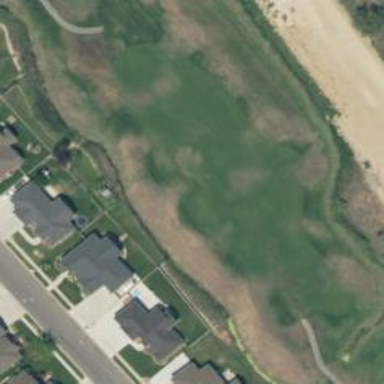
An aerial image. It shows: View of golf hole.